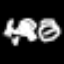
Label: mushroom